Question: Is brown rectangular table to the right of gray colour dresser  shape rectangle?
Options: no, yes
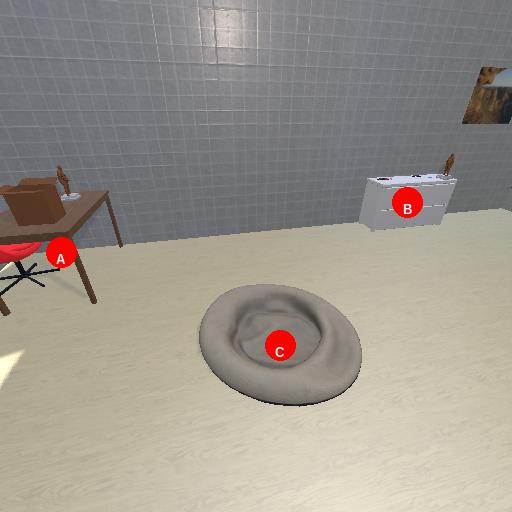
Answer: no